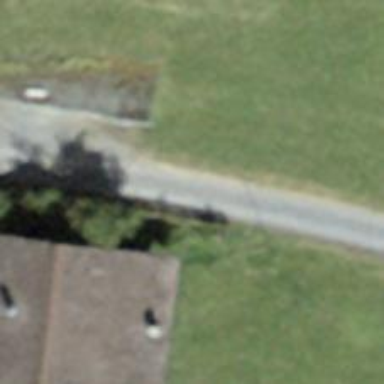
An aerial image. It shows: Residential road with compacted grade2 tracktype.